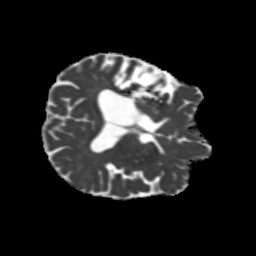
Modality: MD
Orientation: axial
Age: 51
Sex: female
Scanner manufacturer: siemens
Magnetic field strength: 3 T
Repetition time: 5.25 s
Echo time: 0.08 s